Question: I would like to add an Icon to a list of views in my flex mobile project. I am not sure of how to approach this. Here is the line of code, and below it is an image of the view.
'''
<s:List id="calcList" width="100%" height="98%" alternatingItemColors="[#<PHONE>,#990000]"
change="calcList_changeHandler(event)" color="#FFFAF0" contentBackgroundColor="#fffdd0"
fontWeight="normal" labelField="name" textAlign="left" >
<s:dataProvider>
<s:ArrayCollection id="calcListCollection">
<fx:Object viewID="A1c" name="A1c " category="Medical"/>
<fx:Object viewID="BMI" name="BMI " category="Fitness"/>
<fx:Object viewID="GPA" name="GPA " category="Education"/>
<fx:Object viewID="Tip" name="Tip " category="Personal" />
</s:ArrayCollection>
</s:dataProvider>
</s:List>
'''

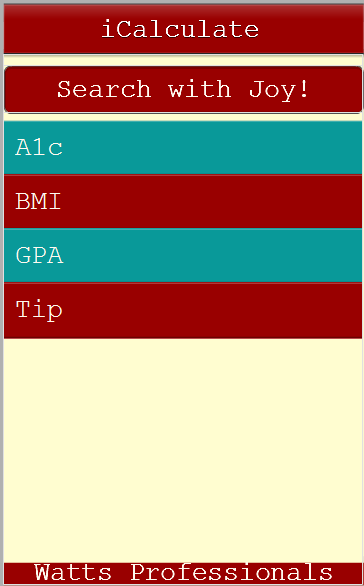
Answer: Created a .MXML component called MyIconRenderer.mxml
'''
<!--?xml version="1.0" encoding="utf-8"?-->
<s:IconItemRenderer
xmlns:fx="http://ns.adobe.com/mxml/2009"
xmlns:s="library://ns.adobe.com/flex/spark"
iconField="icon"
labelField="name"
messageField="category"
iconWidth="45"
iconHeight="45"
/>
'''
Then Implement the code within the Array List by calling the Item Rendered "MyIconRenderer" as follow:
'''
itemRenderer="MyIconRenderer"
'''
Then pass the icon property to your selected Lists' Array Collection.